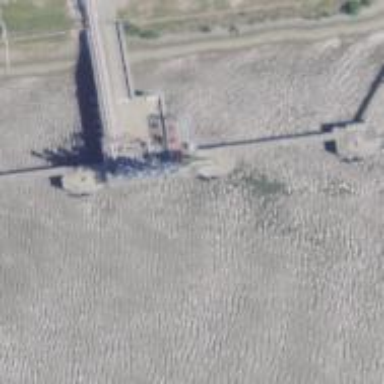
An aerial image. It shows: Man-made pier.